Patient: sex M, age 34
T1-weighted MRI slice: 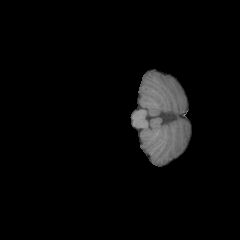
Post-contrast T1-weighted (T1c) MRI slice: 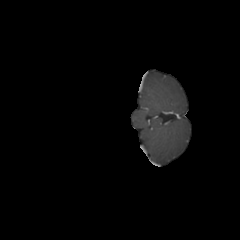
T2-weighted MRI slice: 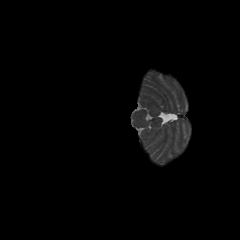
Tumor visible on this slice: no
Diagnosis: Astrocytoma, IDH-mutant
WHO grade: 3